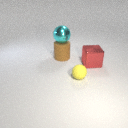
small yellow rubber sphere to the left of large red metal cube